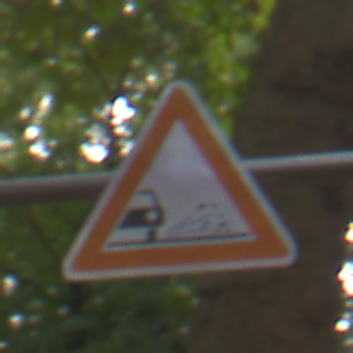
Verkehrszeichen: SplittSchotter
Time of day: MorningAfternoon
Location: Outdoor (Urban)
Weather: Overcast
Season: NotSpecified
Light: Natural